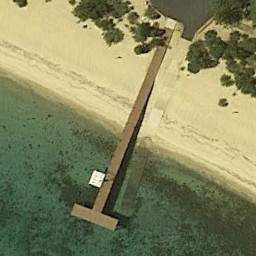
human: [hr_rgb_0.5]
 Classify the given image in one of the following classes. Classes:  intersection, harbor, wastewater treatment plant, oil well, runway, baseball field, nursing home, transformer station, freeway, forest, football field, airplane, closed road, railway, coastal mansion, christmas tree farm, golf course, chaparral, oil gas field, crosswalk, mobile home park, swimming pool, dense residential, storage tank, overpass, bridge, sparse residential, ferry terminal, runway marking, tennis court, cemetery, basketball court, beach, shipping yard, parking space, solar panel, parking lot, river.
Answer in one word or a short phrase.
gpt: ferry terminal